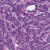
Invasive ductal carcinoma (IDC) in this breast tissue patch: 1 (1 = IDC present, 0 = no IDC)